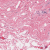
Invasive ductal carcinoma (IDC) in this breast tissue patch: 0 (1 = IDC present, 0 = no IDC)